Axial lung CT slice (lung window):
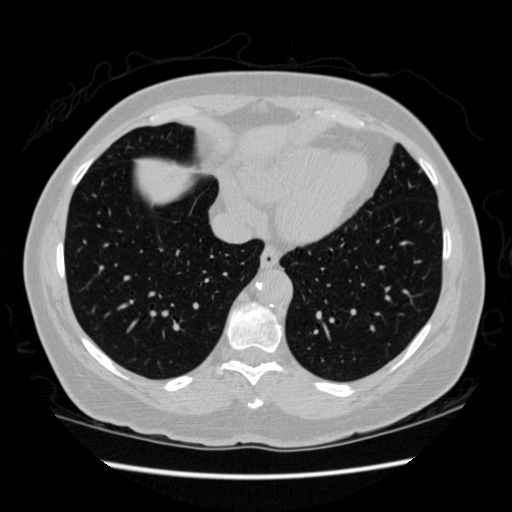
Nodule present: no